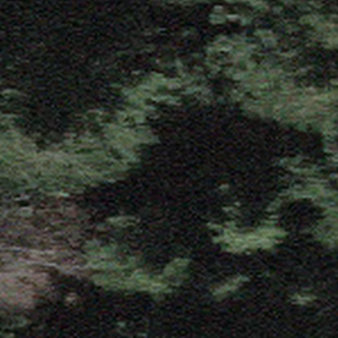
Label: other